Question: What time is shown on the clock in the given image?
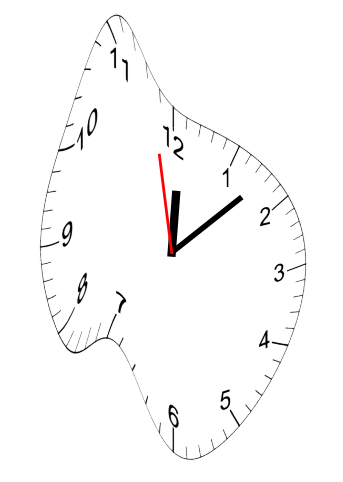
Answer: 12:07:58